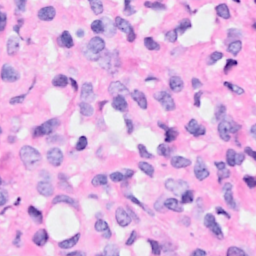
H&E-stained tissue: Breast